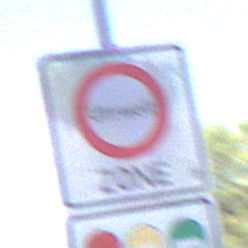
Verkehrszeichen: BeginnUmweltzone
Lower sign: FreistellungVomVerkehrsverbot1
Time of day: Midday
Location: Roofed (Underpass)
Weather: Clear
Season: NotSpecified
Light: Natural